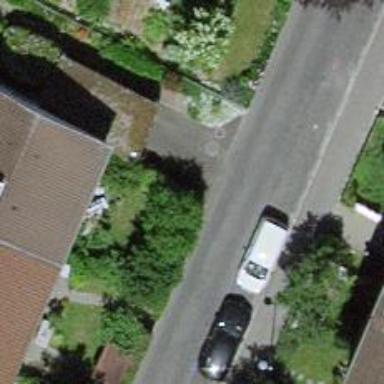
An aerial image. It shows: Residential road with separate asphalt sidewalk.